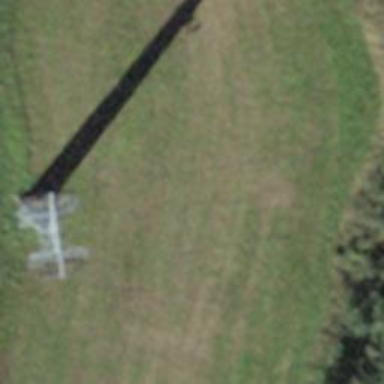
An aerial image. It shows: Pylon used for aerialway.